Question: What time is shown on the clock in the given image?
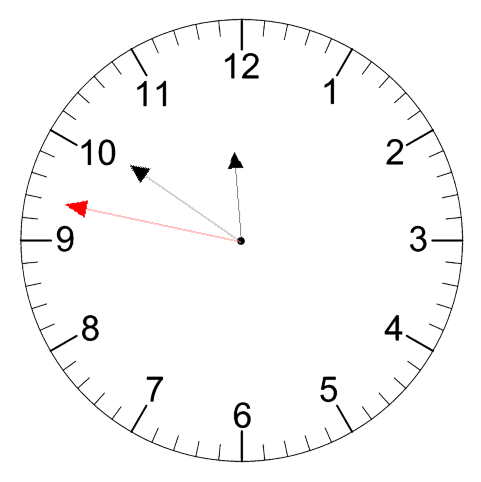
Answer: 11:50:47